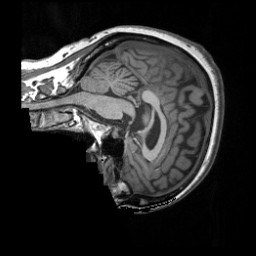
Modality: T1w
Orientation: sagittal
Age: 59
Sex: female
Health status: ill
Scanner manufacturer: siemens
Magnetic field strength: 3 T
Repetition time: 1.9 s
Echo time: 0.00247 s